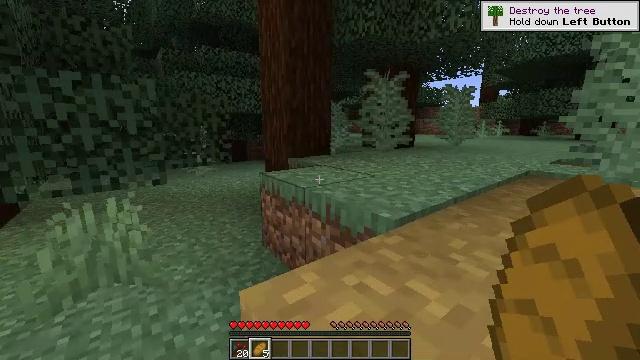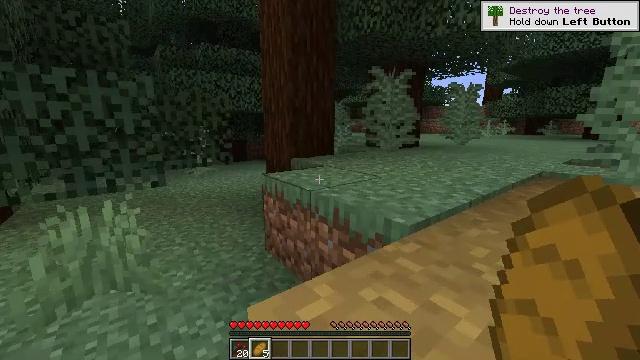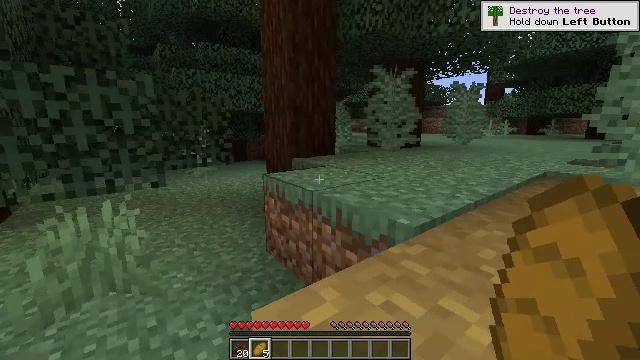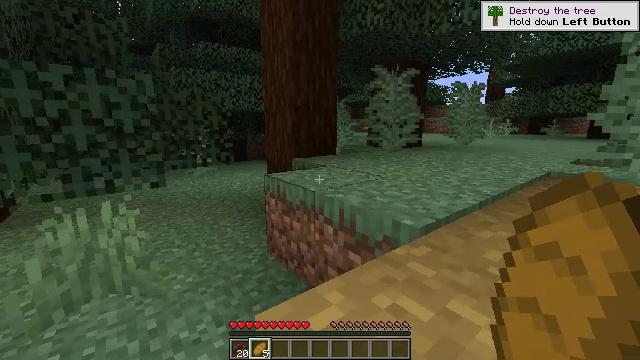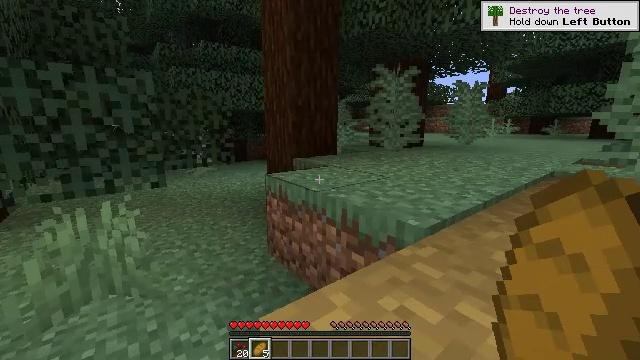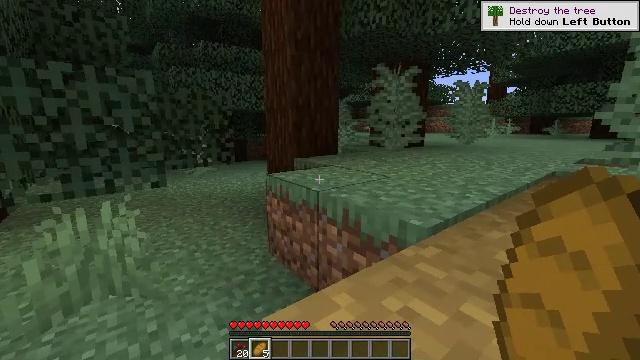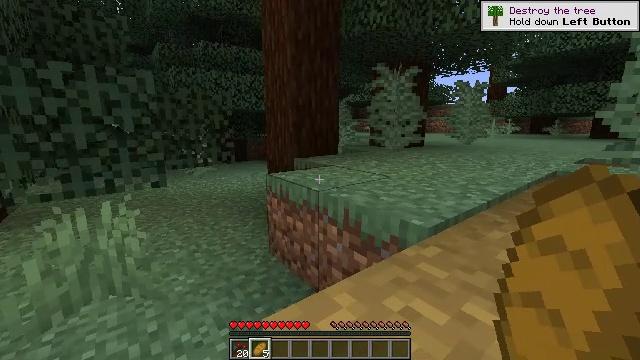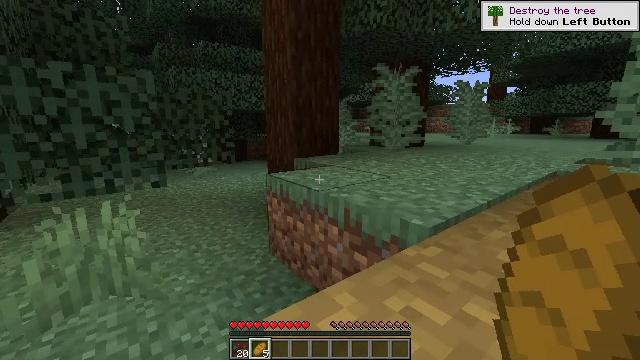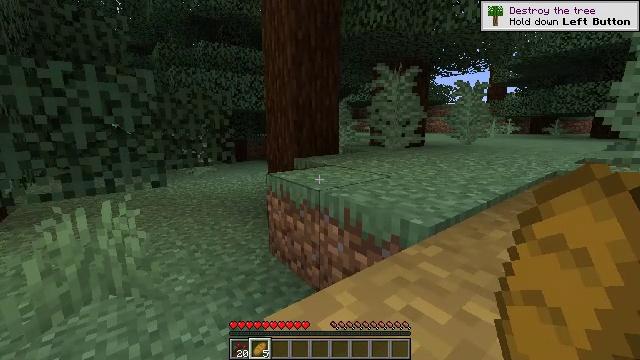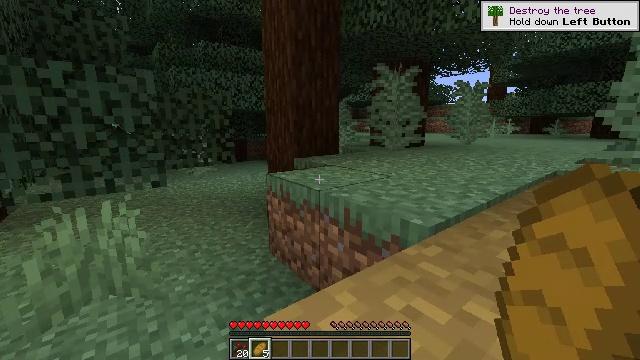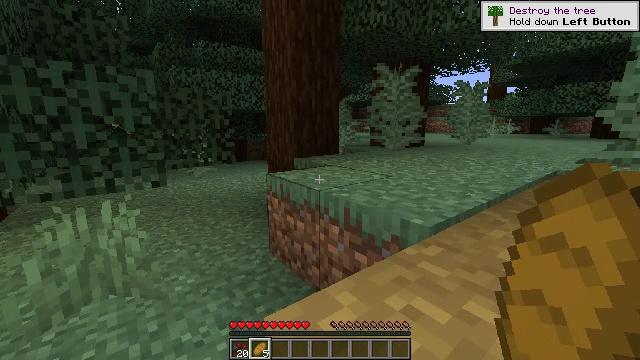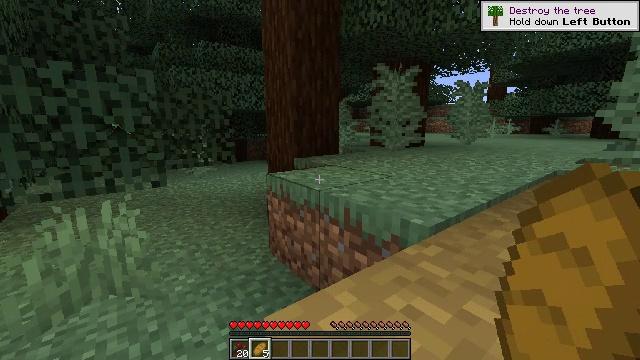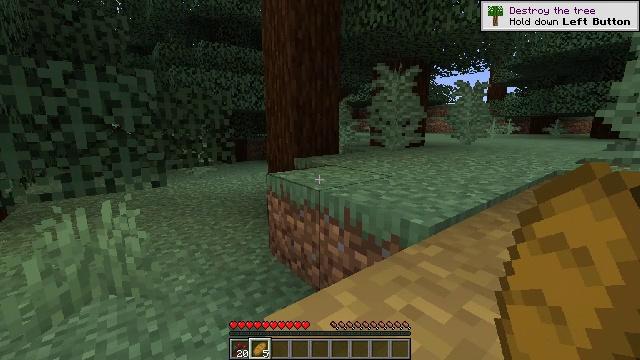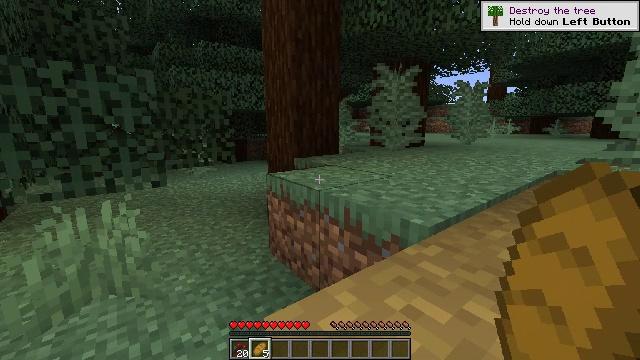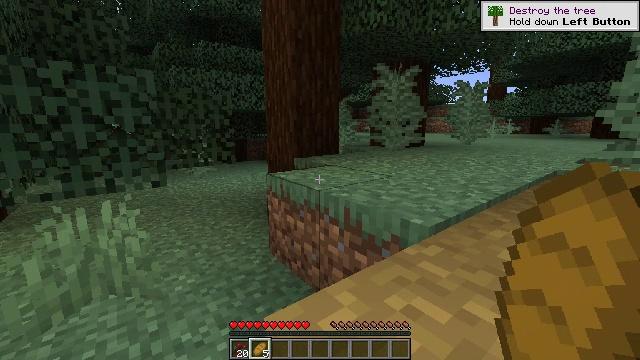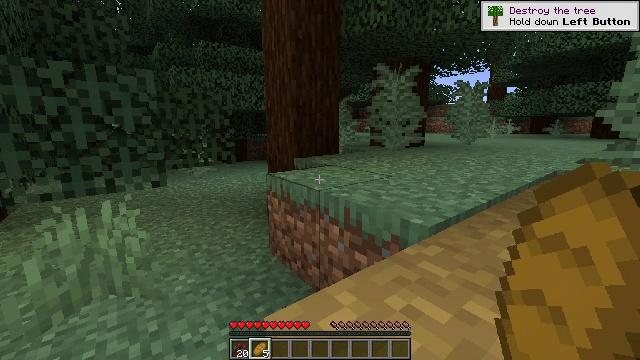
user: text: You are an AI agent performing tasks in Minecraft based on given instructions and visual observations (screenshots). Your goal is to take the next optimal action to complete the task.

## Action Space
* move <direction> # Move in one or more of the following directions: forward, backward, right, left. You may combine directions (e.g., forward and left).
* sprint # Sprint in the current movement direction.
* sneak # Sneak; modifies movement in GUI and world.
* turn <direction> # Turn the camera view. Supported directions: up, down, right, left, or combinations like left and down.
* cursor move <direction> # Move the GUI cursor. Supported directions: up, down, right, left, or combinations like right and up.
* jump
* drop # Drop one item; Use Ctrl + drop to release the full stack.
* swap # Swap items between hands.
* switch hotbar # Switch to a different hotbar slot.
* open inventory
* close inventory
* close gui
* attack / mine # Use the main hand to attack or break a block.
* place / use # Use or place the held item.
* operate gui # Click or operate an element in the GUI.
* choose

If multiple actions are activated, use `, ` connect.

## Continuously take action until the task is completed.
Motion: motion action
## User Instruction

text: Retrieve the blue bed from the ground.
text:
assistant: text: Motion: no_op
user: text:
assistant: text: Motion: no_op
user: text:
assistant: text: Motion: no_op
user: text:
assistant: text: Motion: no_op
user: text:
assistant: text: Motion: no_op
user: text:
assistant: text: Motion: no_op
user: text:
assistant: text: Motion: no_op
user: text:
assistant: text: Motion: no_op
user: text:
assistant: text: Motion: no_op
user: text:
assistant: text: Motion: no_op
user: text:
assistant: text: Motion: no_op
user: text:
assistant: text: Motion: no_op
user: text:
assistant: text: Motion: no_op
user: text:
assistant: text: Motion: no_op
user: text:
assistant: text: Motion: no_op
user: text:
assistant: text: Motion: no_op
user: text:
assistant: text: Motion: no_op
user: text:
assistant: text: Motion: no_op
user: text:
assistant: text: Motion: no_op
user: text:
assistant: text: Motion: no_op
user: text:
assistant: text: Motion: no_op
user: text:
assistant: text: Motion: no_op
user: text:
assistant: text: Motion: no_op
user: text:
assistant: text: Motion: no_op
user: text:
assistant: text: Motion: move forward and move right
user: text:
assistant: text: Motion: move forward and move right
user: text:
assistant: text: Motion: move forward and move right, jump
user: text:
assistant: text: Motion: move forward and move right, jump
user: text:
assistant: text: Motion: move forward and move right, jump
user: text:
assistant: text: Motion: move forward, jump